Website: bh-photo
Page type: order-tracking
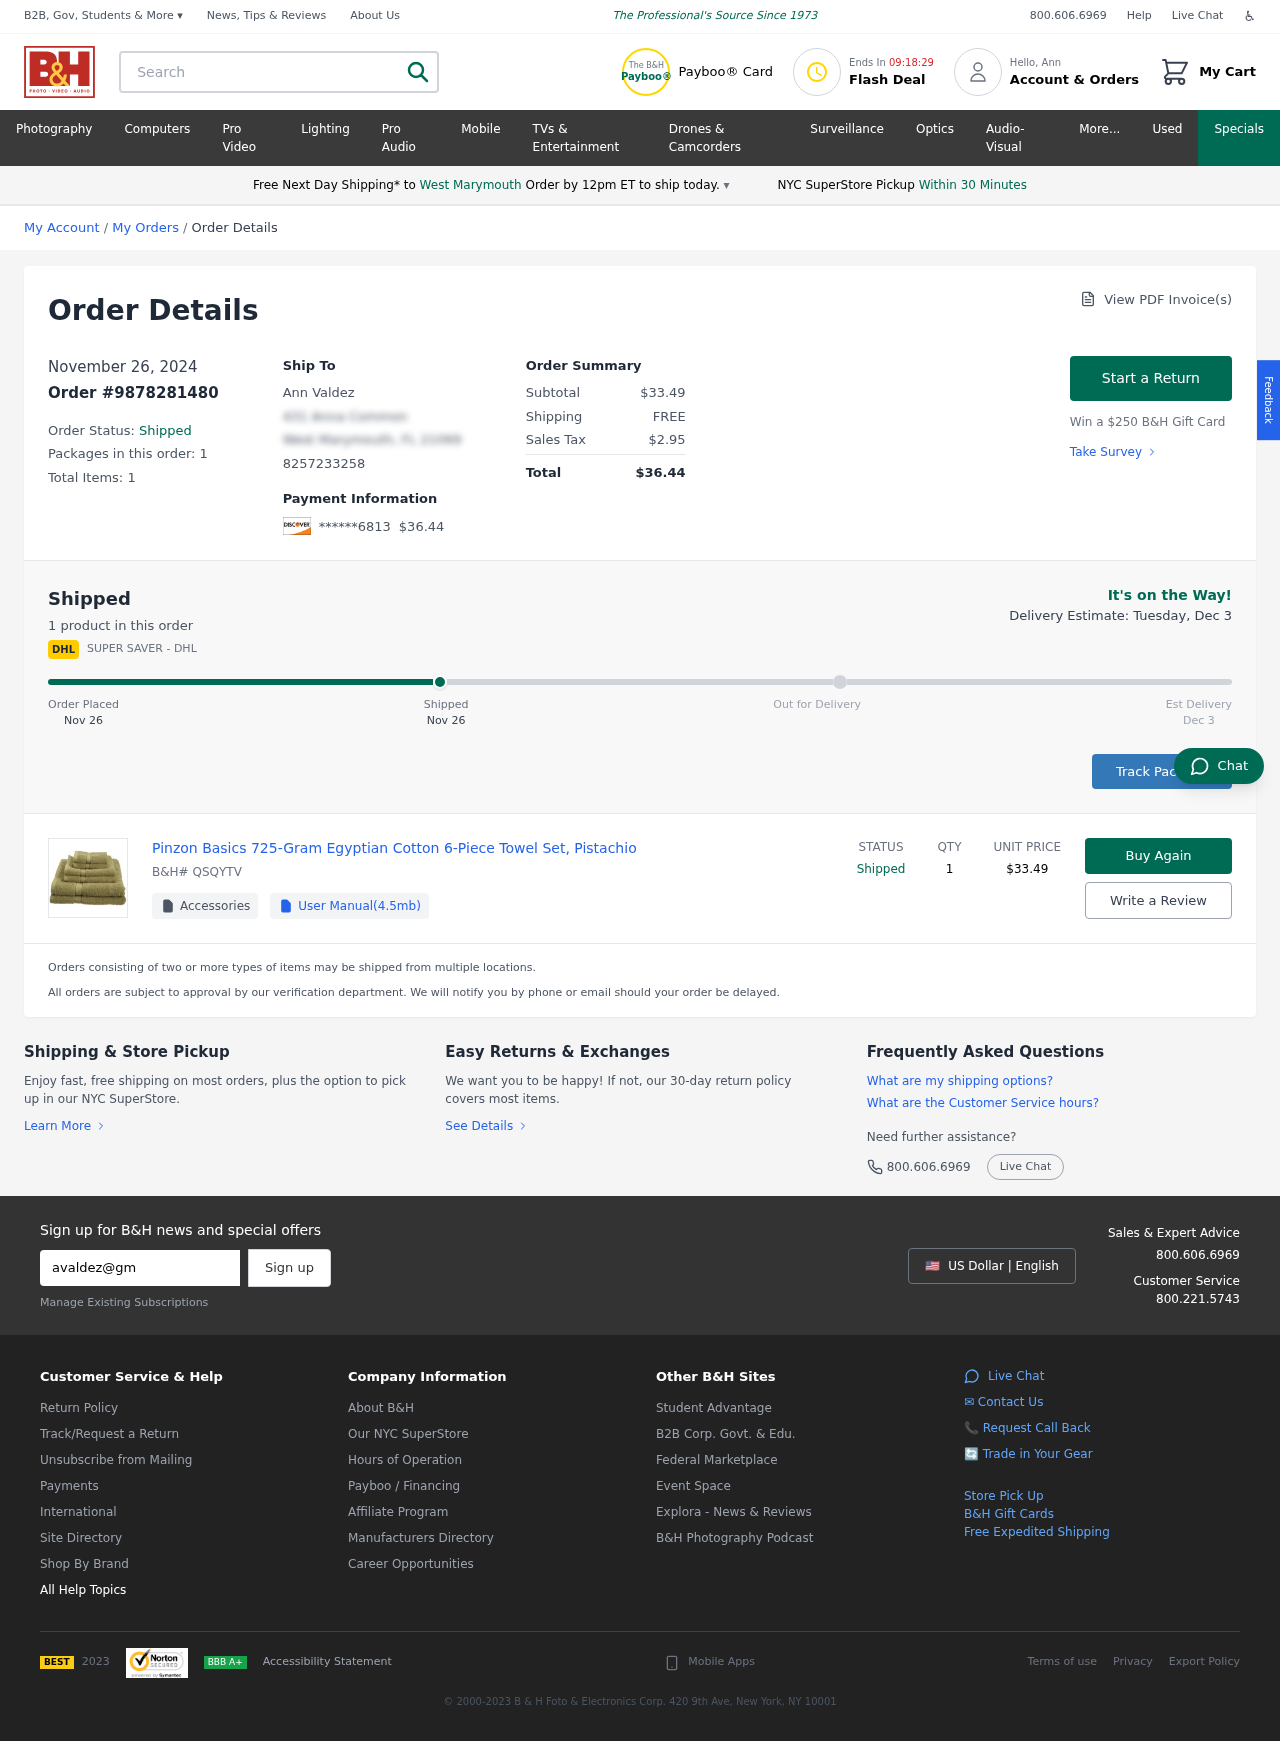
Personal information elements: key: PII_CARD_LAST4
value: ******6813
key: PII_CITY
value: West Marymouth
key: PII_EMAIL
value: avaldez@gmail.com
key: PII_FIRSTNAME
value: Ann
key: PII_FULLNAME
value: Ann Valdez
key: PII_PHONE
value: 8257233258
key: PII_STREET
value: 431 Anna Common
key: PII_CITY_STATE_ZIP
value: West Marymouth, FL 21069
Product elements: key: PRODUCT1_NAME
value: Pinzon Basics 725-Gram Egyptian Cotton 6-Piece Towel Set, Pistachio
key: PRODUCT1_PRICE
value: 33.49
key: PRODUCT1_QUANTITY
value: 1
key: PRODUCT1_SKU
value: QSQYTV
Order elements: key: ORDER_DATE
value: Nov 26
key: ORDER_DATE
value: November 26, 2024
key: ORDER_ID
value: Order #9878281480
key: ORDER_NUM_PACKAGES
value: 1
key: ORDER_NUM_ITEMS
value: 1
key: ORDER_NUM_ITEMS
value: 1 product
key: ORDER_TOTAL
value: $36.44
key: ORDER_SUBTOTAL
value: $33.49
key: ORDER_SHIPPING_COST
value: FREE
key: ORDER_TAX
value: $2.95
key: ORDER_DELIVERY_DATE
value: Dec 3
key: ORDER_DELIVERY_DATE
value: Delivery Estimate: Tuesday, Dec 3
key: ORDER_SHIPPING_DATE
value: Nov 26
Search elements: key: HEADER_SEARCH
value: Search